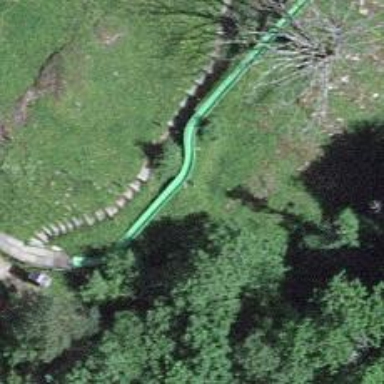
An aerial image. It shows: Playground featuring slide.